Question: I want to create this design using only GrigBagLayout without using swing and panel in this code.

Inorder to complete my assignment problem i just prepare the code for this this design but it is not perfectly arranged.
'''
import java.awt.*;
class GridBagLayout {
public static void main(String args[]) {
Frame f = new Frame();
f.setSize(400,600);
f.setLayout(new GridLayout());
GridBagConstraints gbc = new GridBagConstraints();
Label l = new Label("Name ");
gbc.gridx=1;
gbc.gridy=1;
f.add(l,gbc);
TextField t = new TextField();
gbc.gridx=1;
gbc.gridy=0;
f.add(t,gbc);
Label l2 = new Label("Password ");
gbc.gridx=0;
gbc.gridy=1;
f.add(l2,gbc);
TextField t2 = new TextField();
gbc.gridx=1;
gbc.gridy=1;
f.add(t2,gbc);
Button b = new Button("OK");
gbc.gridx=1;
gbc.gridy=1;
f.add(b,gbc);
f.setVisible(true);
}
}
'''
So anyone can tell me about where my code is lacking to perfectly arranged.
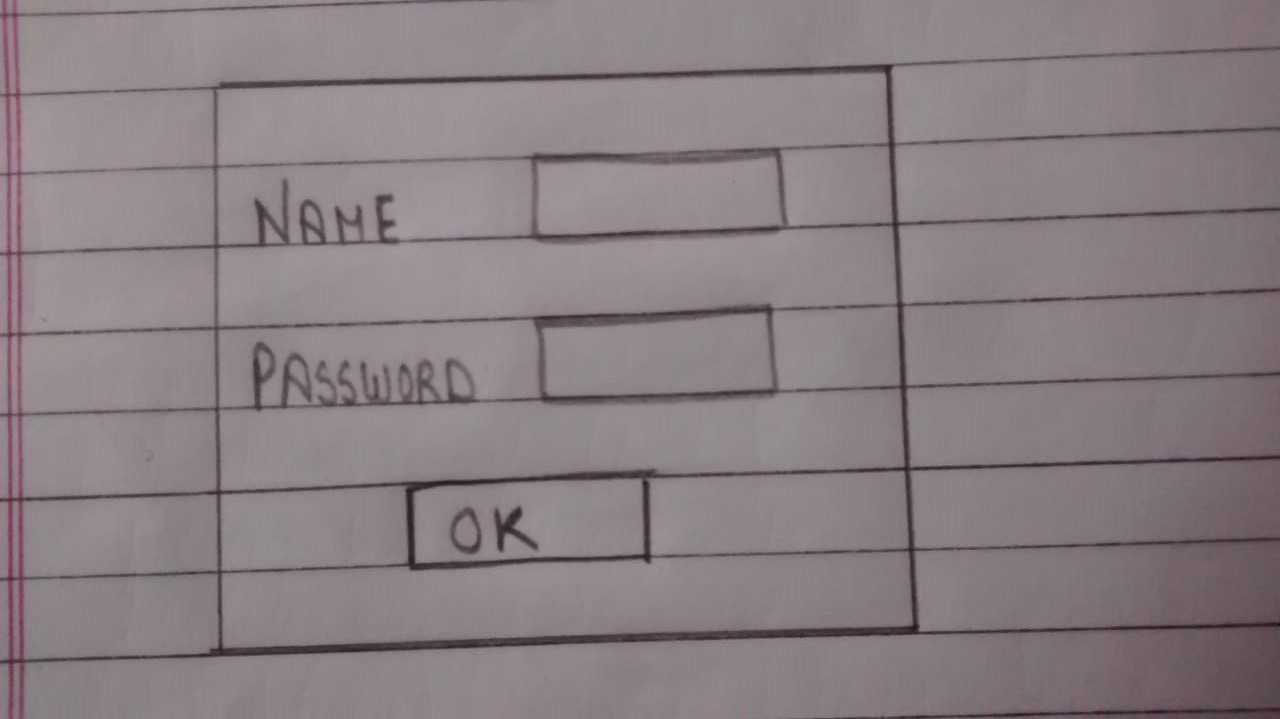
Answer: > I hope your Assignment work should be based on GridBagLayout
## GridBagLayout
so why you are using
-
>
## Instead of using correct Layout
> f.setLayout(new GridBagLayout);
'''
import java.awt.*;
class GridBagLayout
{
public static void main(String[] args) {
Frame f=new Frame();
f.setSize(300,200);
GridBagLayout gl = new GridBagLayout();
f.setLayout(gl);
GridBagConstraints g=new GridBagConstraints();
g.gridx=0;
g.gridy=0;
f.add(new Label("Name") , g);
g.gridy=1;
f.add(new Label("Password") , g);
g.gridx=1;
g.gridy=0;
f.add(new TextField(15) , g);
g.gridy=1;
g.gridx=1;
f.add(new TextField(15) , g);
g.gridx=0;
g.gridy=2;
g.gridwidth=2;
g.insets = new Insets(30,0,0,0);
f.add(new Button("OK"),g);
f.setVisible(true);
}
}
'''
> > As GridBagLayout divides a container into a grid of equally sizwd cells and it requires lot of information to know where to put a
component that's why i used gridx/y ,insets etc for proper
arrangements of your labels and texfields.
[Make your basics strong about java awt concepts ][1]
> [1]:
<URL>